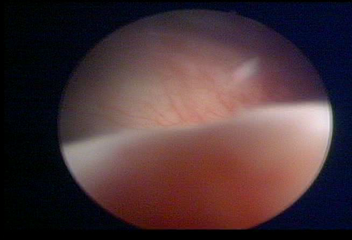
Modality: WLC
Class: Normal mucosa
Bladder cancer association: No